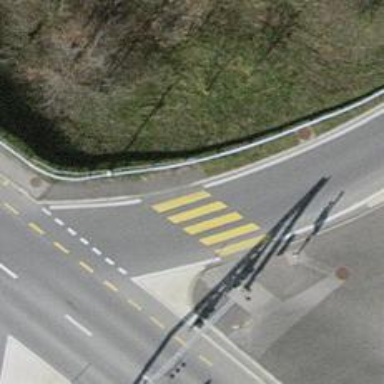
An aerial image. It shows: Road crossing with traffic signals.